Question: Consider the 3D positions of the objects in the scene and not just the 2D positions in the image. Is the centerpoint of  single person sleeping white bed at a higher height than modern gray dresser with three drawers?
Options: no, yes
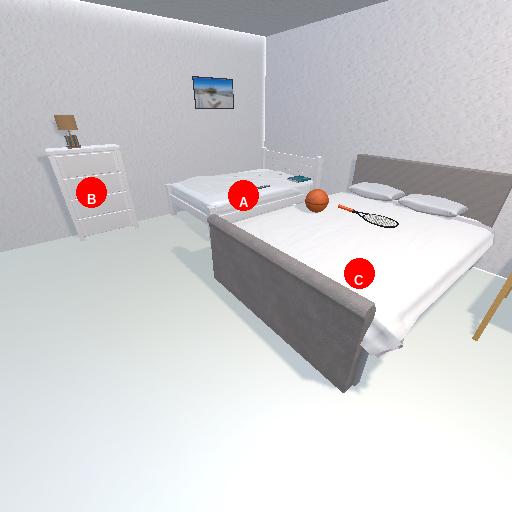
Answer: no